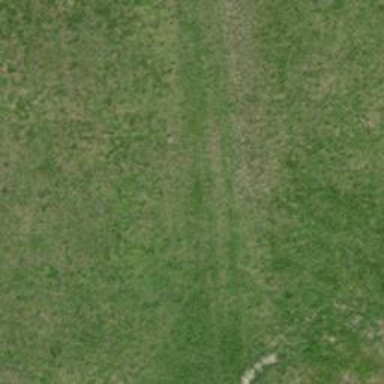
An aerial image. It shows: Grass track with grade 5 tracktype.